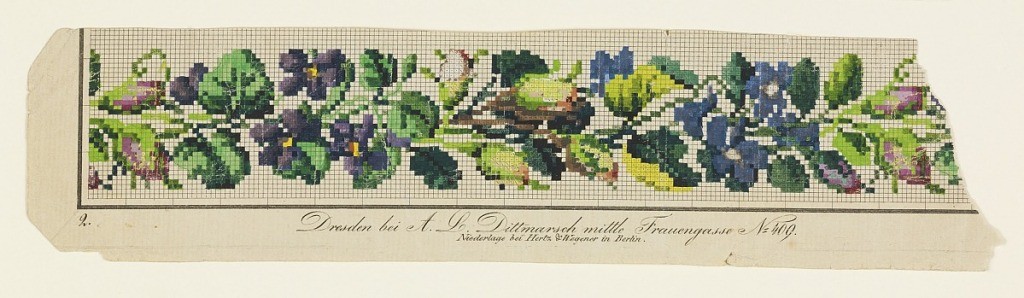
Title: Design for Berlin Wool Work
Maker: A. L. Dittmarsch
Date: ca. 1860
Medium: Brush and gouache on pre-printed squared paper
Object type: Drawing
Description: A band of roses and leaves on graph paper.